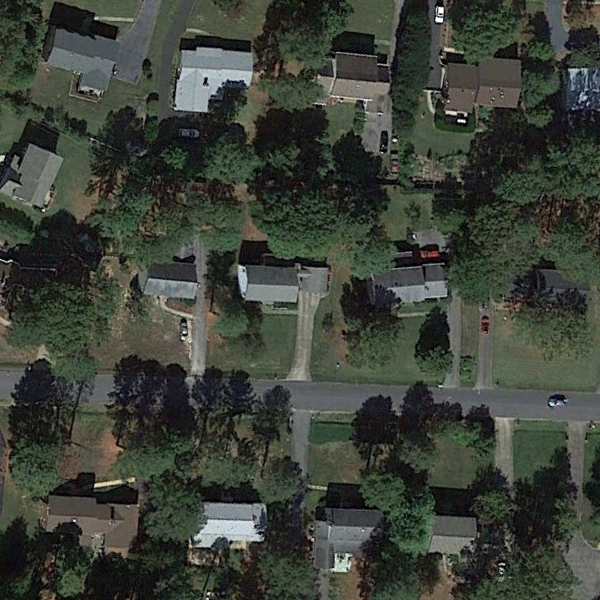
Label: MediumResidential